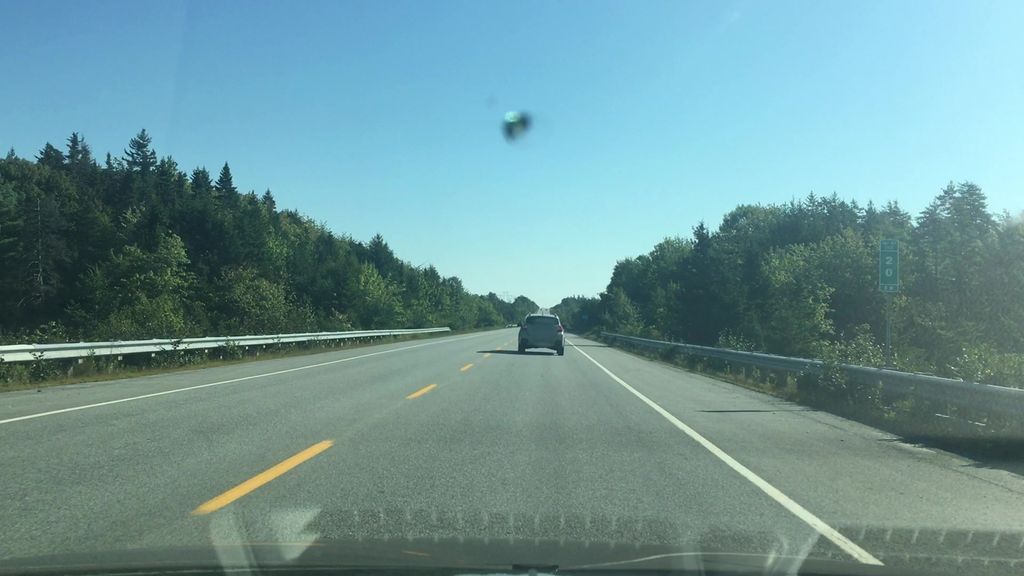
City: halifax